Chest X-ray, AP view. Patient: 61 years old, sex F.
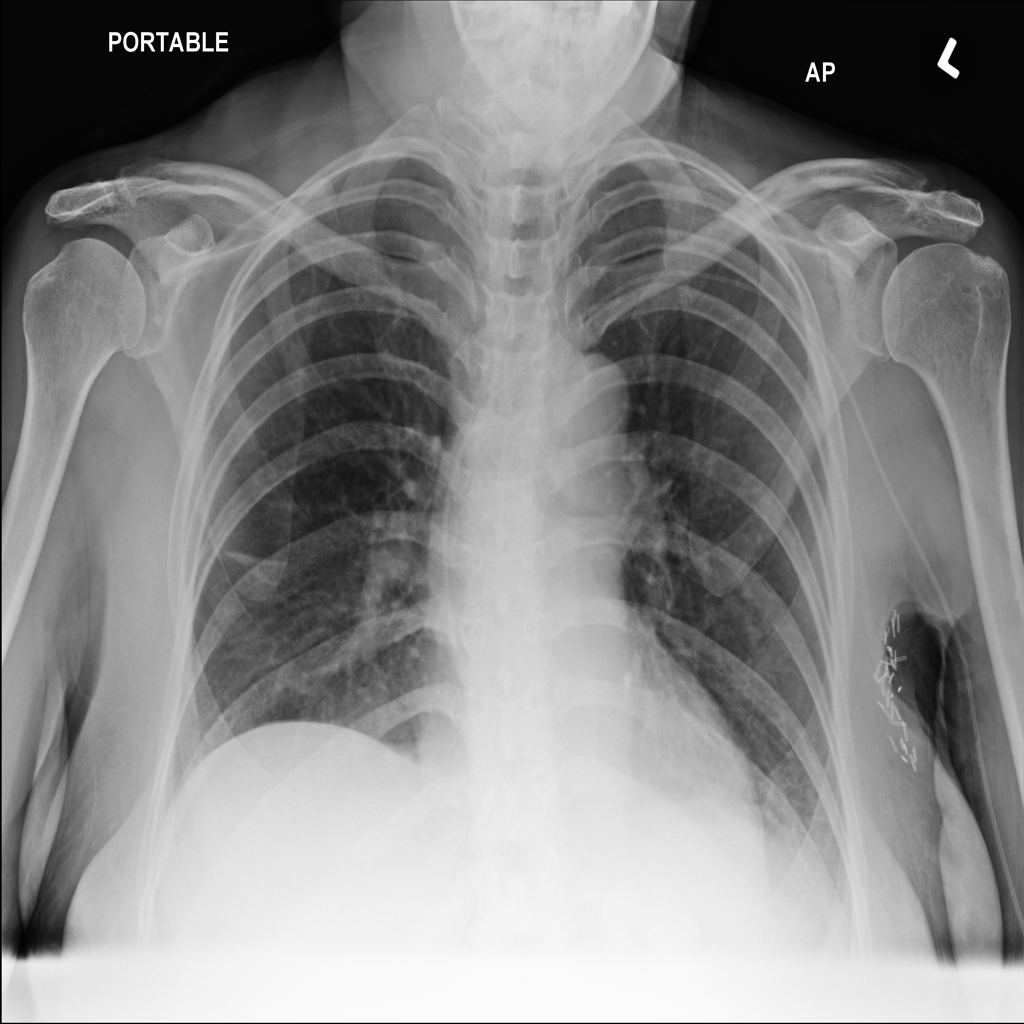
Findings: Atelectasis, Effusion